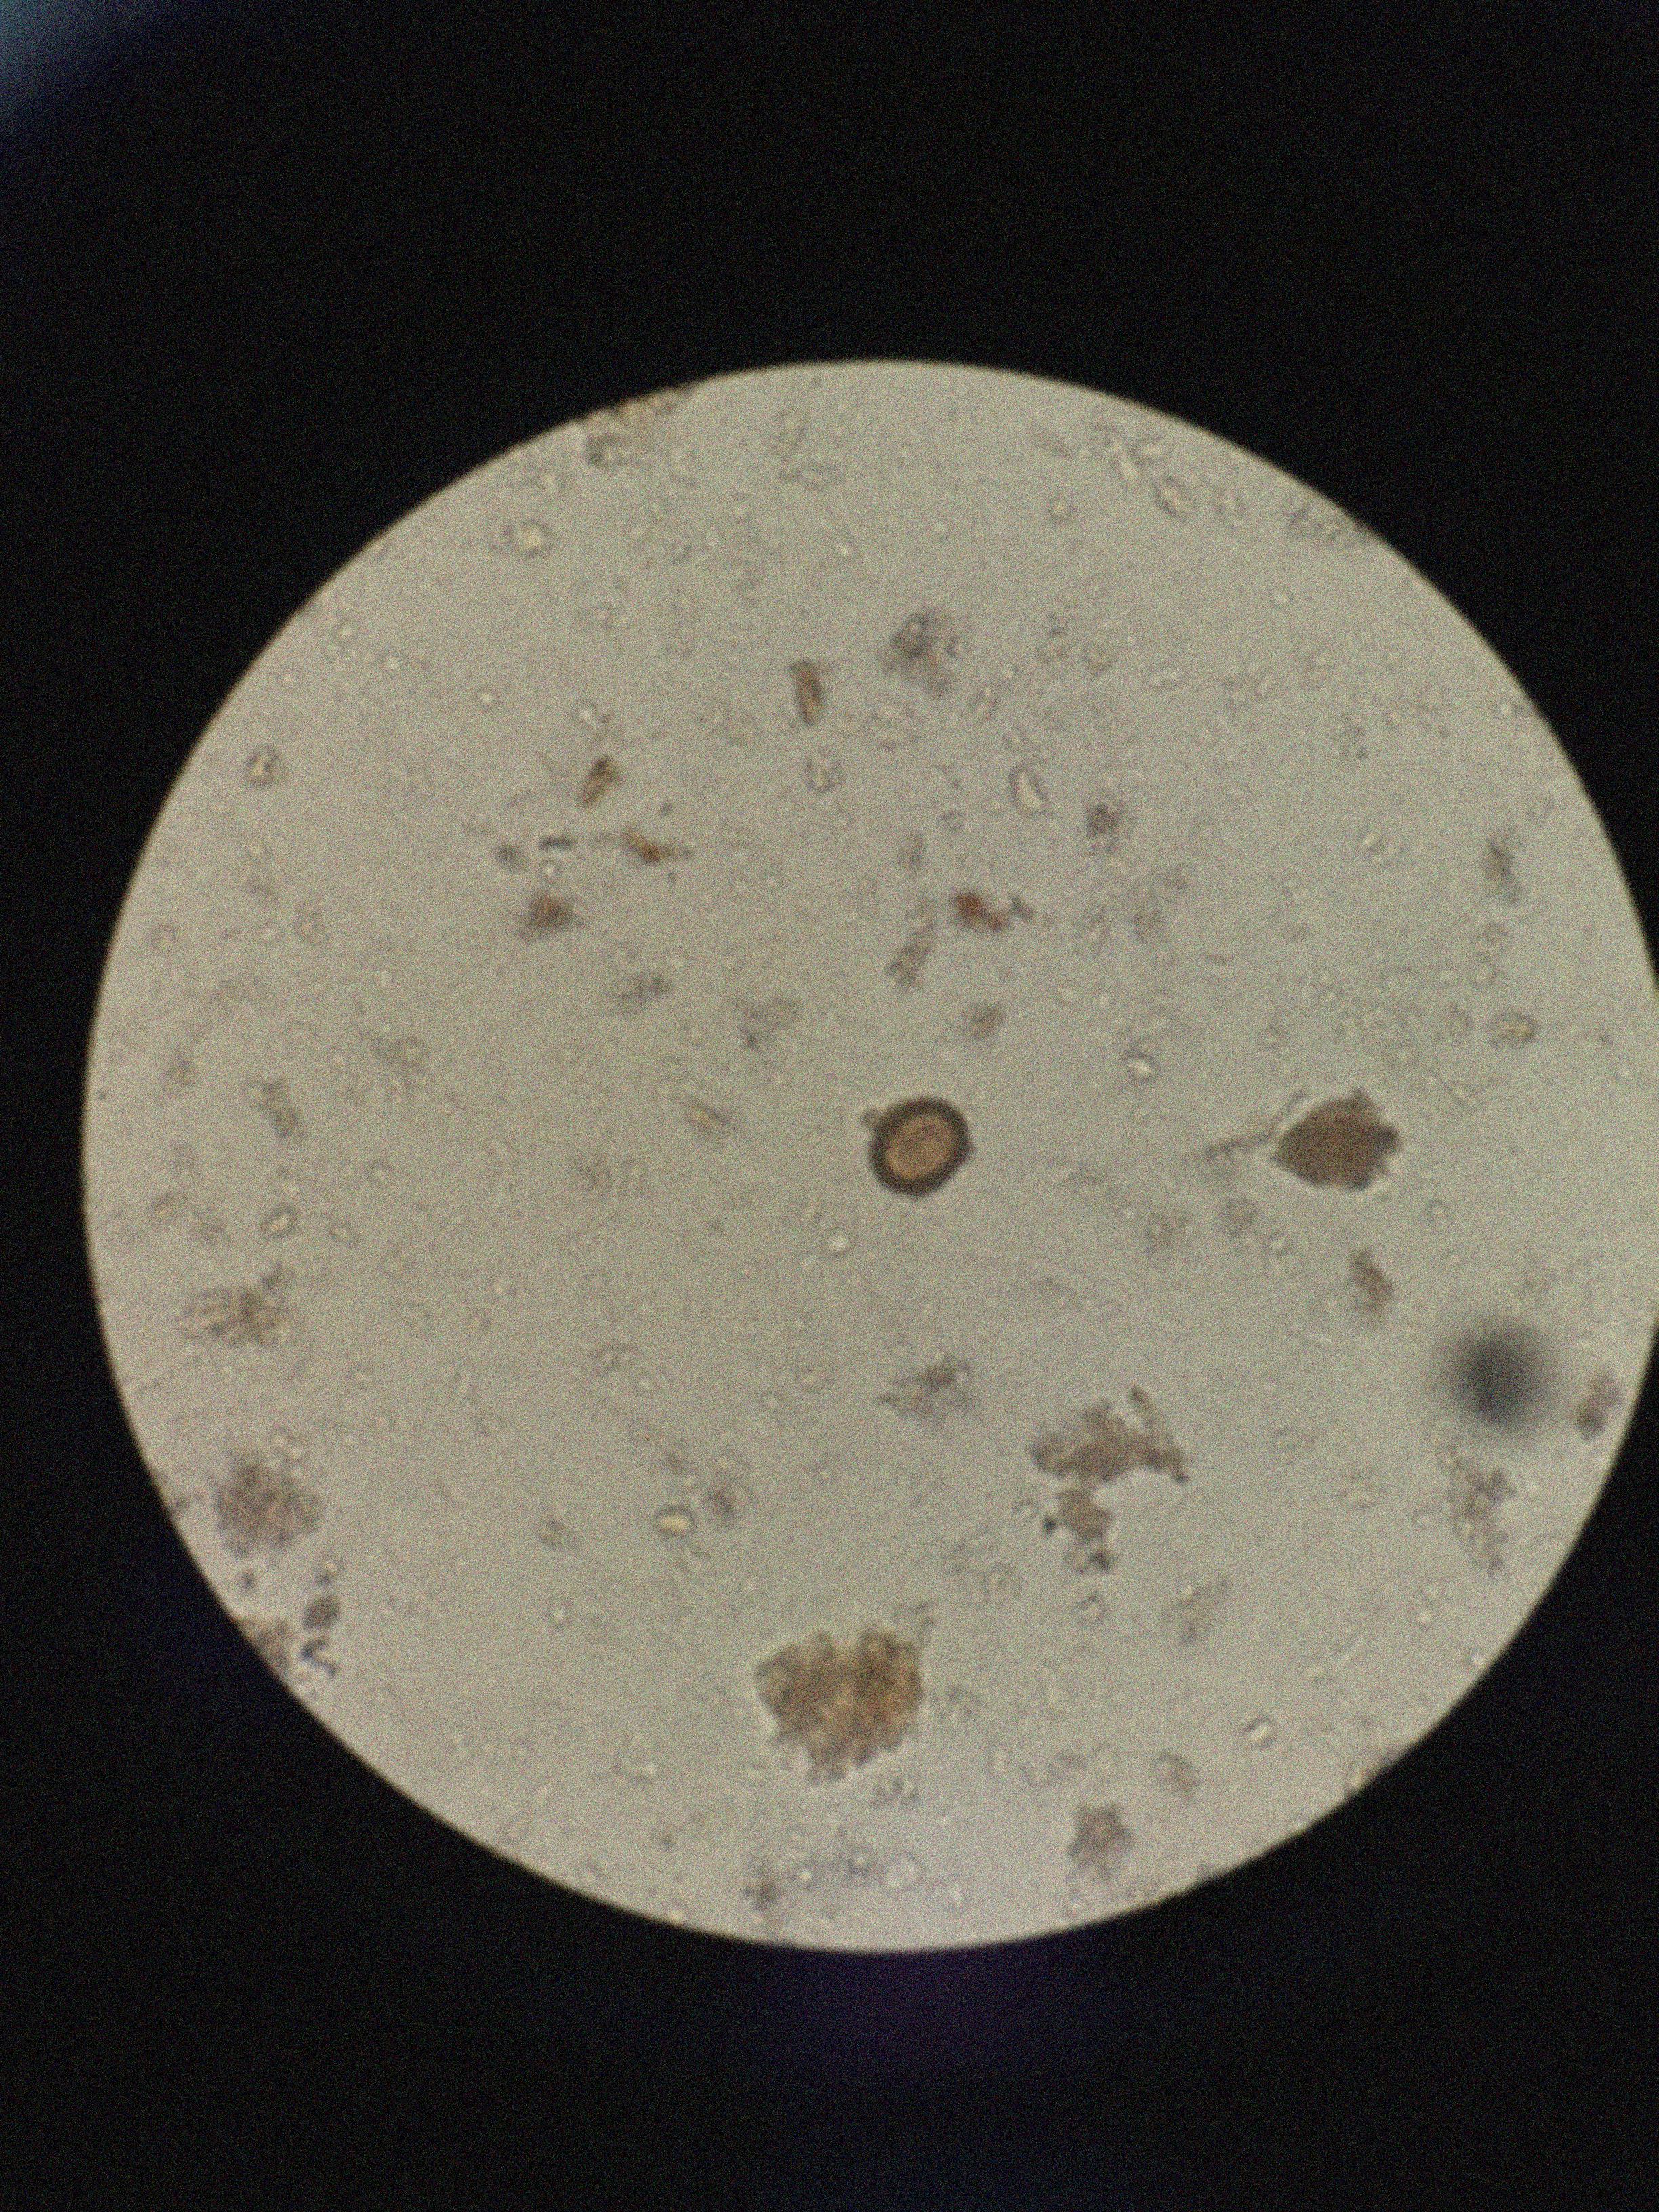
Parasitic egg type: Taenia spp. egg